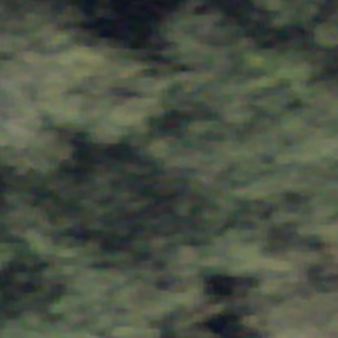
Label: other